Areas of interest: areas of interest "Parking Lot"
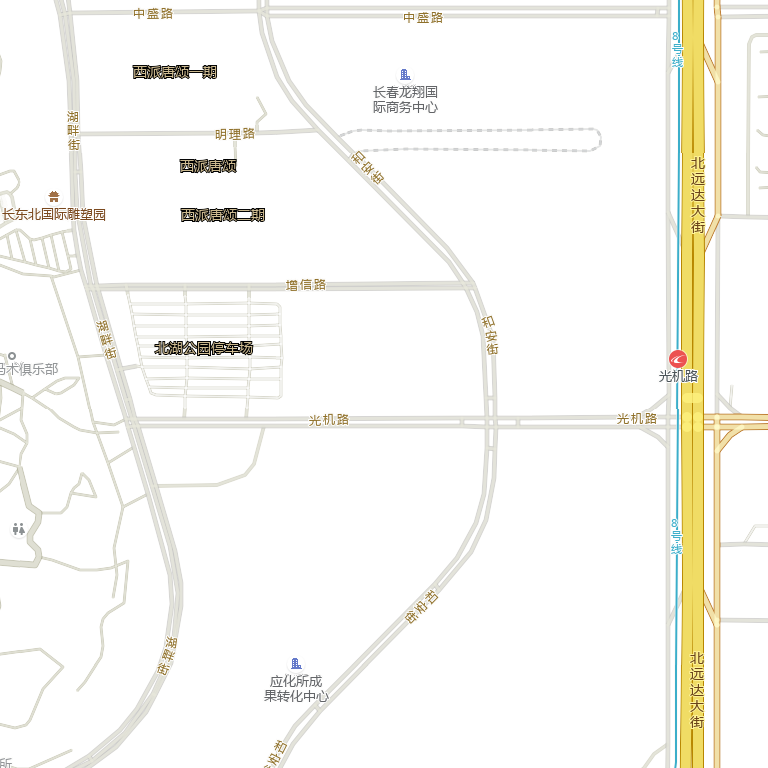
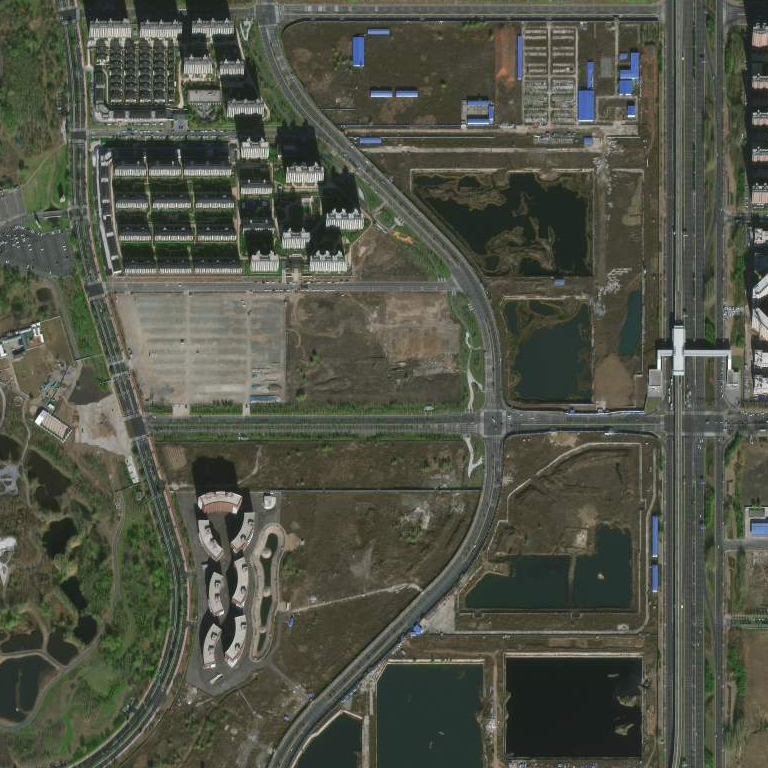